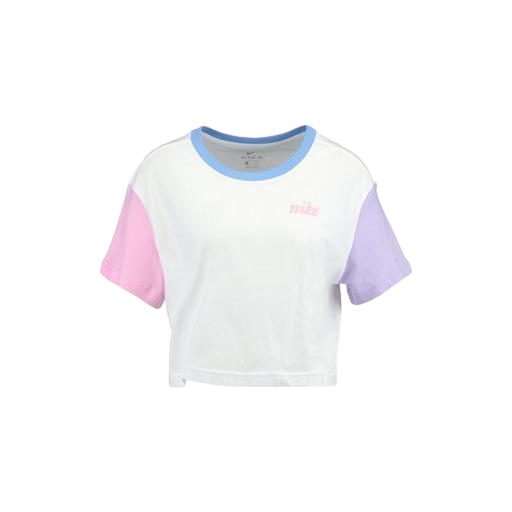
multicolor women’s white large t-shirt, nike shirt, mid t-shirt, white background